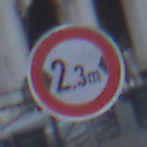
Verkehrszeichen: TatsaechlicheBreite2Komma3
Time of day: Dawn
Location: Outdoor (Urban)
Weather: Clear
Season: NotSpecified
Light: Natural